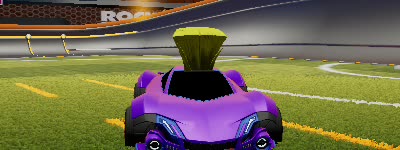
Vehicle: werewolf